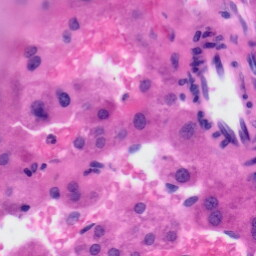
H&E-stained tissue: Liver